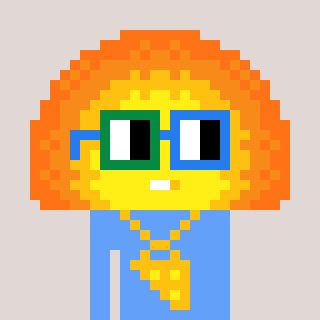
a pixel art character with square green and blue glasses, a sunset-shaped head and a blue-colored body on a warm background